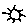
Label: sun